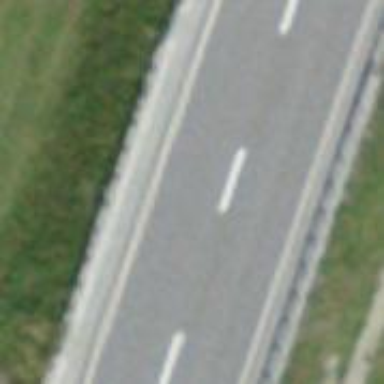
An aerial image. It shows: Primary road with asphalt surface and no sidewalk.